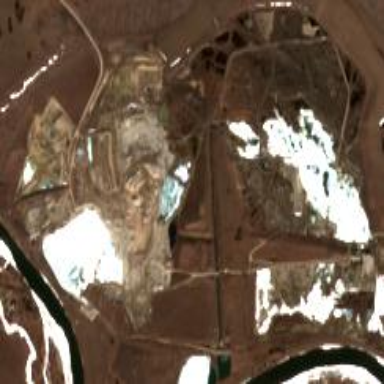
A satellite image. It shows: Industrial area used for mining.